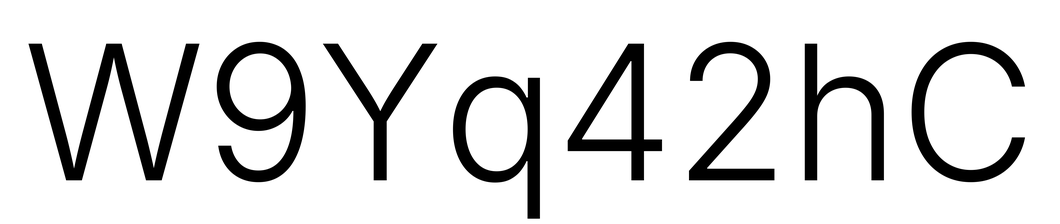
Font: Inter_Light